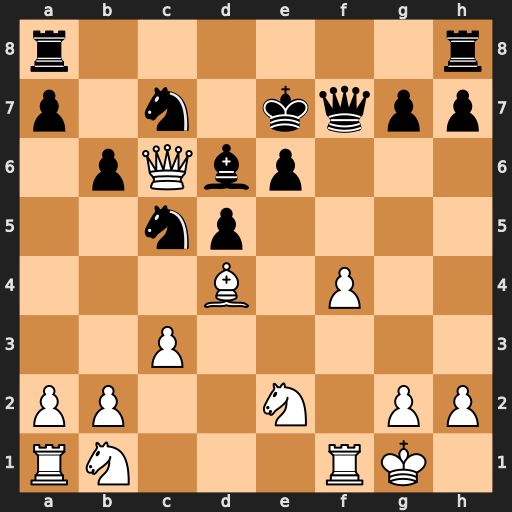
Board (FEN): r6r/p1n1kqpp/1pQbp3/2np4/3B1P2/2P5/PP2N1PP/RN3RK1
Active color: w
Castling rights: -
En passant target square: -
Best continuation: Be5 Bxe5 fxe5